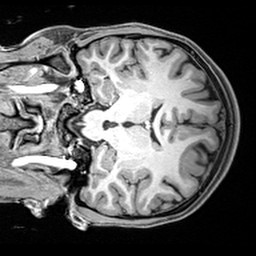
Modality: T1w
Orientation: coronal
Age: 21
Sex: female
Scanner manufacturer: siemens
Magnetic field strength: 3 T
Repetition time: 2.4 s
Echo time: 0.0022 s